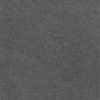
Label: dusty